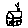
Label: house